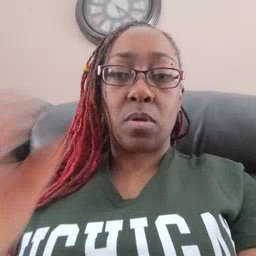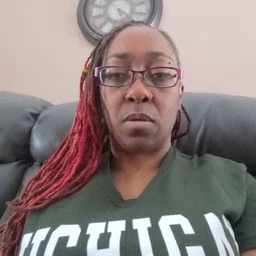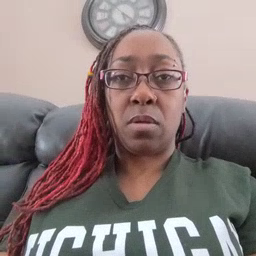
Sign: home